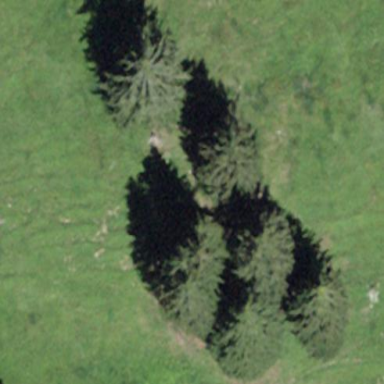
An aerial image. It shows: Forest area.